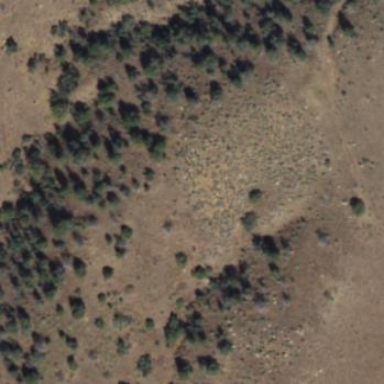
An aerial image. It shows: Evergreen woodland with needle-leaved trees.